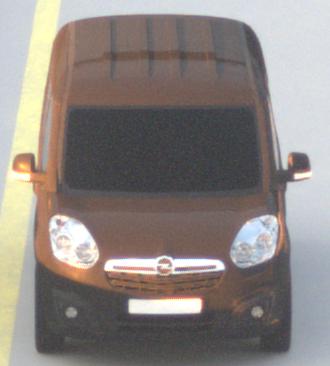
Make: Opel
Model: Combo Combi L1H1 1.4
Detailed model: Combo (D) Combi
Model produced from: 2012/01
Model produced until: 2013/11
Doors: 5
Color: black
Road condition: dry road
Daytime: sunrise or sunset
Contrast: medium contrast